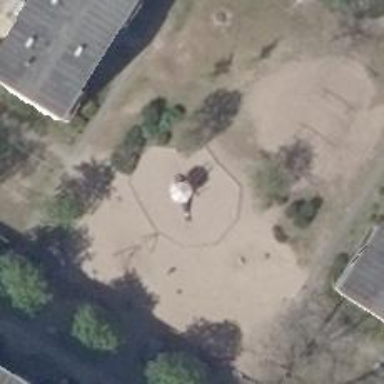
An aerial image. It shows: Playground area for leisure land.